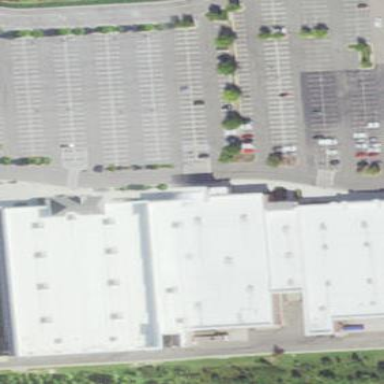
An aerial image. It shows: Retail building.